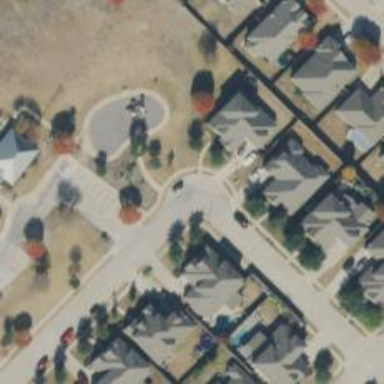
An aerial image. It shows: Residential road.